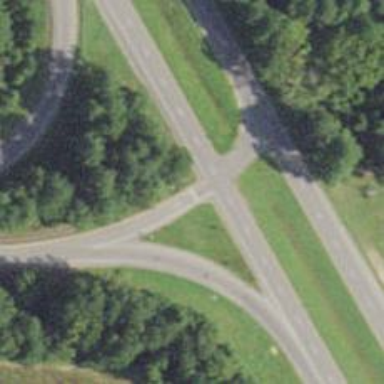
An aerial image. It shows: Road with stop sign.